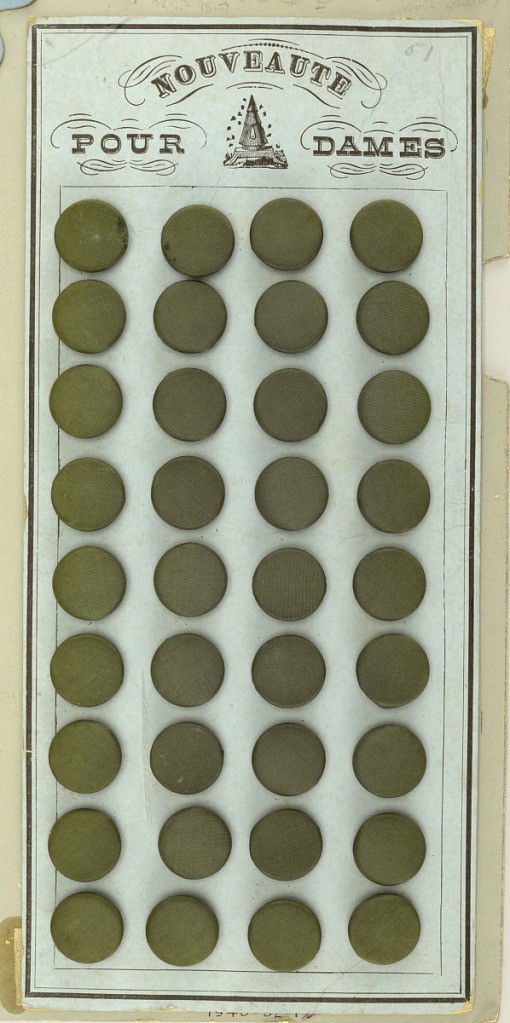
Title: Buttons and card
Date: ca. 1890
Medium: Cardboard; green silk, tin
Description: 1940-98-1: One card with inscription and 36 buttons. Card wit...